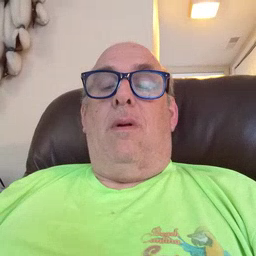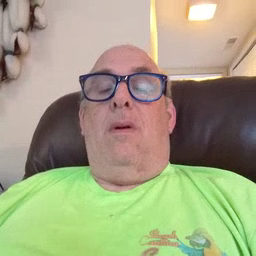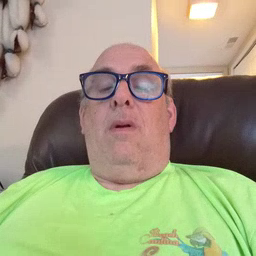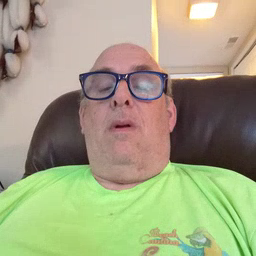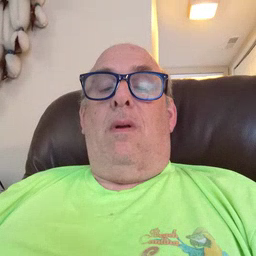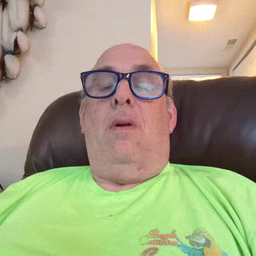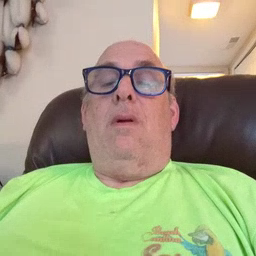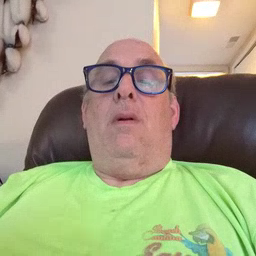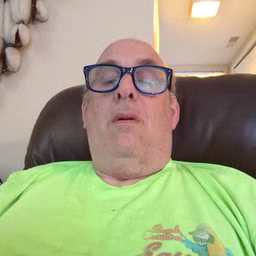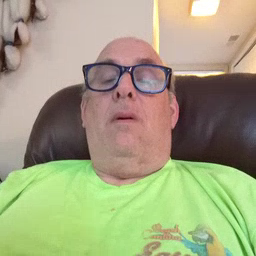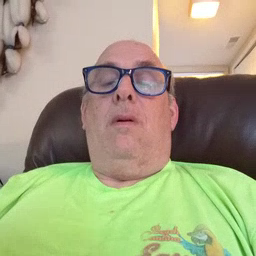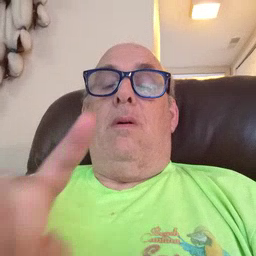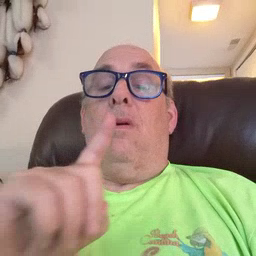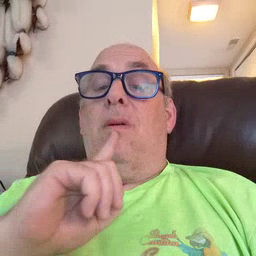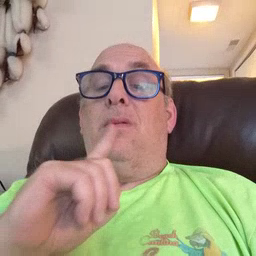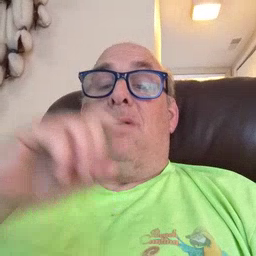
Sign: lamp